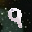
Label: 9